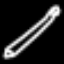
Label: pencil